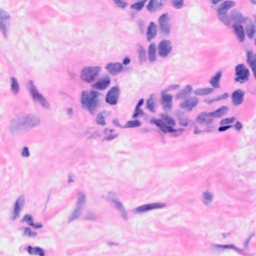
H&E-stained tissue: Breast